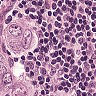
Metastatic tissue present: yes